Aerial crown-view tile of a tropical tree (Barro Colorado Island, Panama), acquired 20250512:
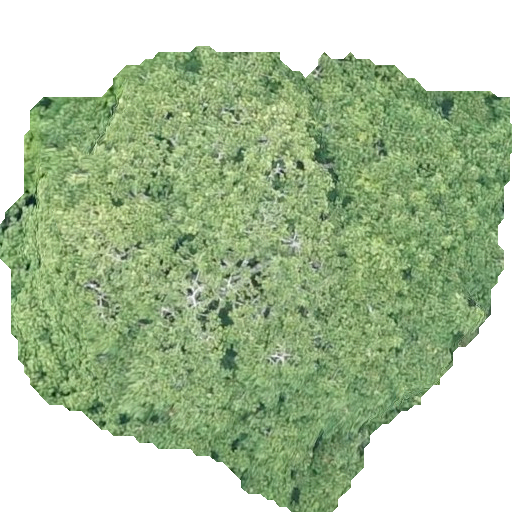
Species: Sterculia apetala
GBIF accepted scientific name: Sterculia apetala
Crown area: 254.66 m²